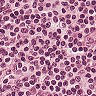
Metastatic tissue present: no